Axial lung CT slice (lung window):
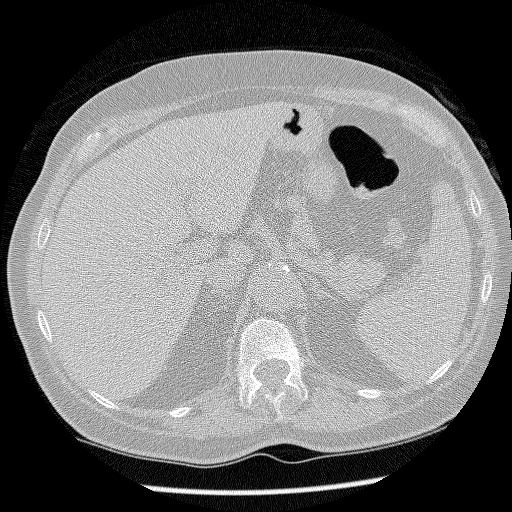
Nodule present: no